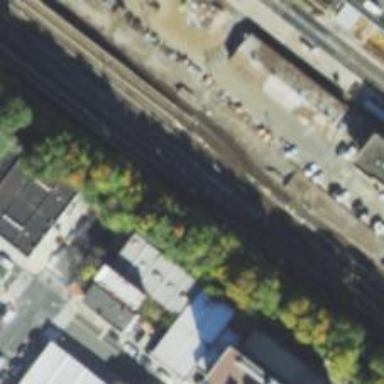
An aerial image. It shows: Yard area used for services next to electrified rail track with overhead electrification.